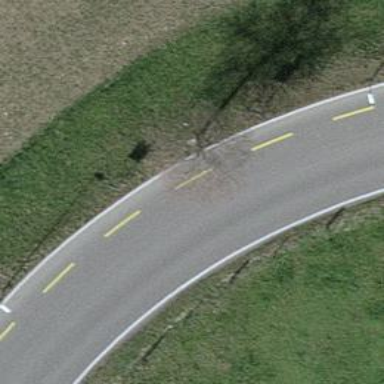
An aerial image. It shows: Secondary road with asphalt surface. It has designated cycle lane on the left side.